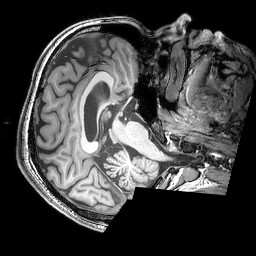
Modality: T1w
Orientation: axial